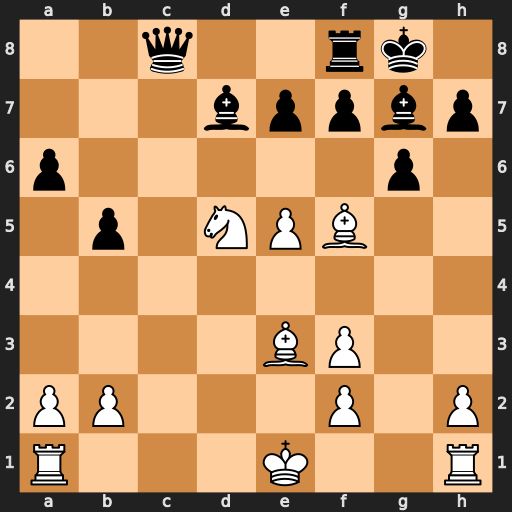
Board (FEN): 2q2rk1/3bppbp/p5p1/1p1NPB2/8/4BP2/PP3P1P/R3K2R
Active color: w
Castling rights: KQ
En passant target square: -
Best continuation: Nxe7+ Kh8 Nxc8